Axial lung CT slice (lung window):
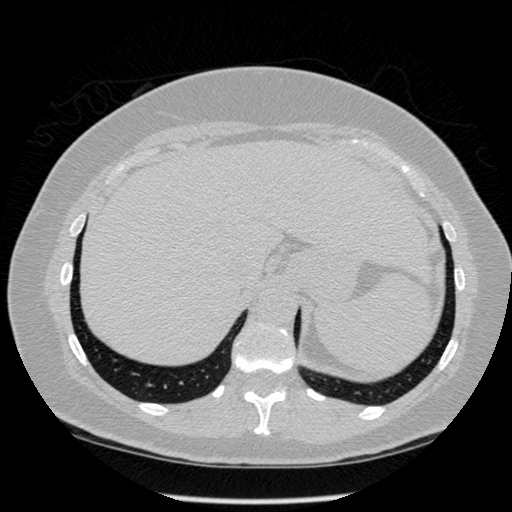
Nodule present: no